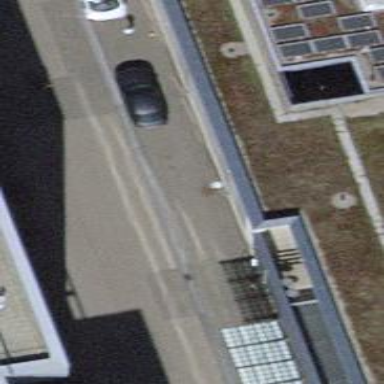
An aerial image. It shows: Surveillance system is in place.